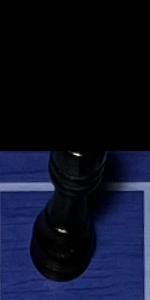
Label: Rook_Black